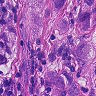
Metastatic tissue present: yes